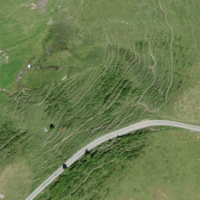
EUNIS habitat code: 23
Species observed at this site:
Rhododendron ferrugineum